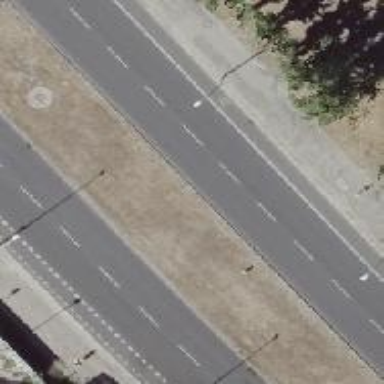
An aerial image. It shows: Secondary road with asphalt surface and dual carriageway design. There is kerb separating the cycleway on the right side.